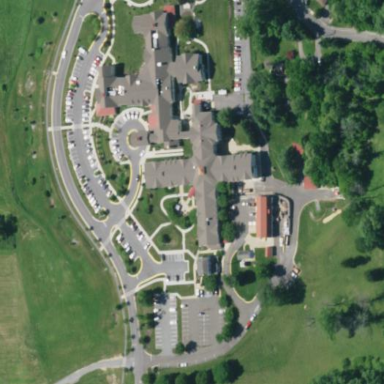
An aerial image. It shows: Building that serves as nursing home.